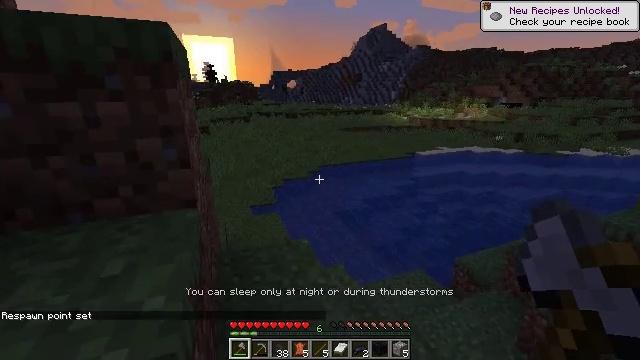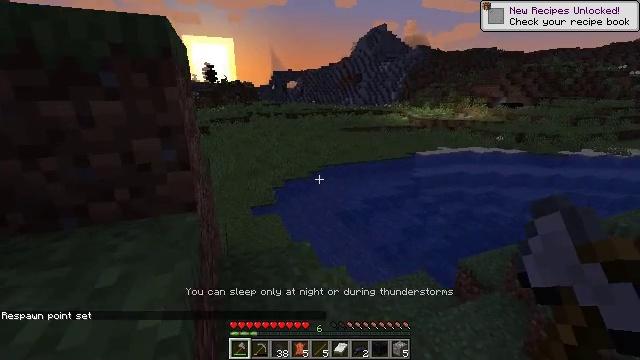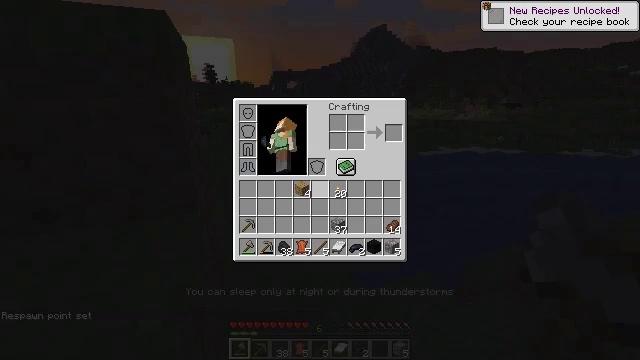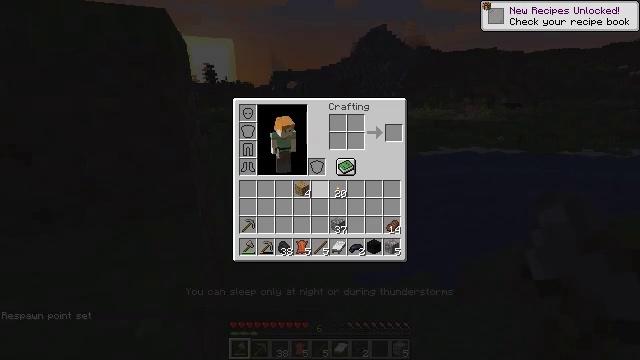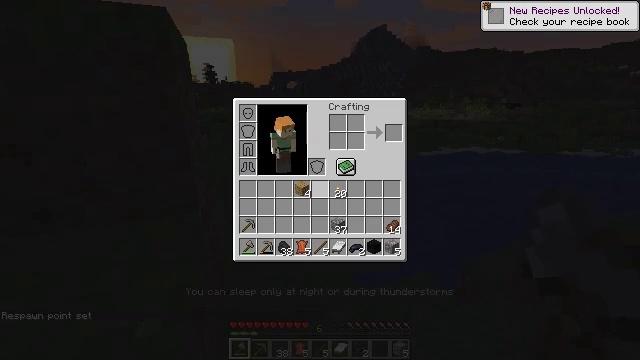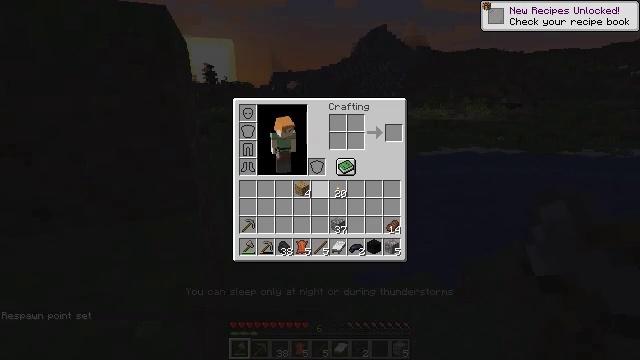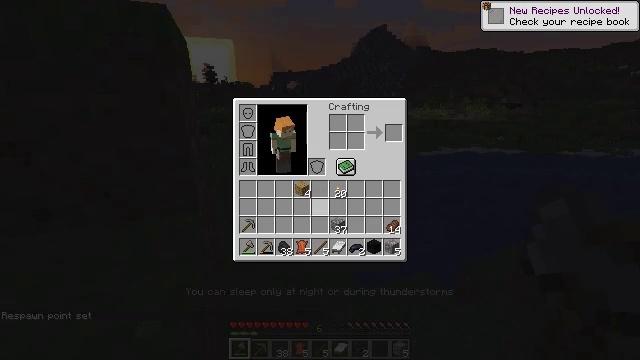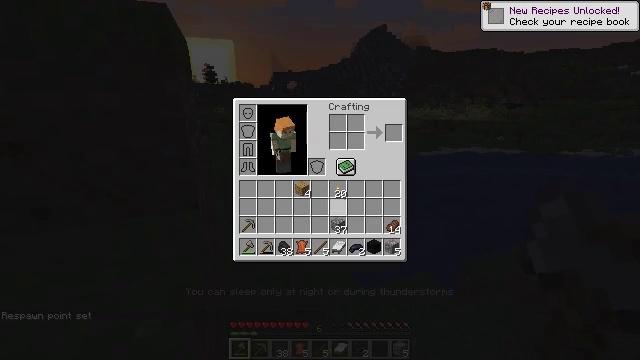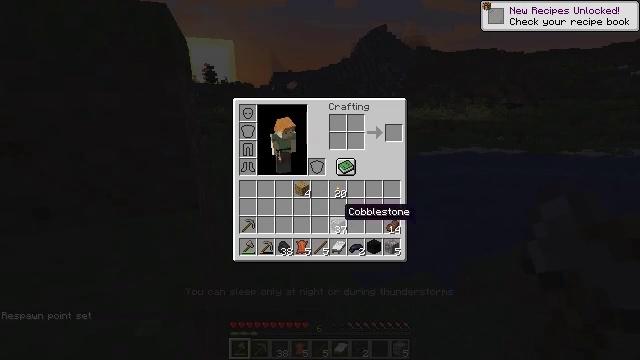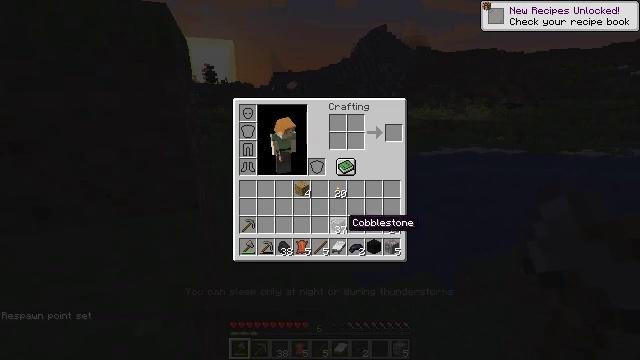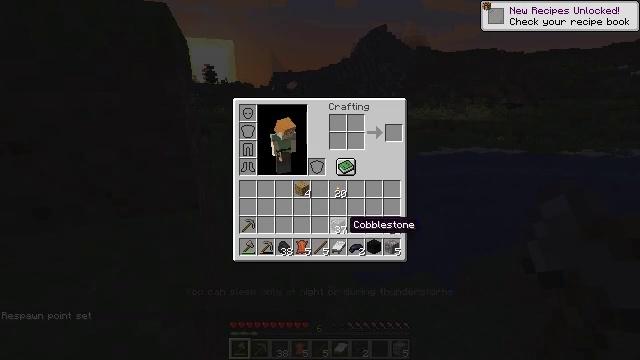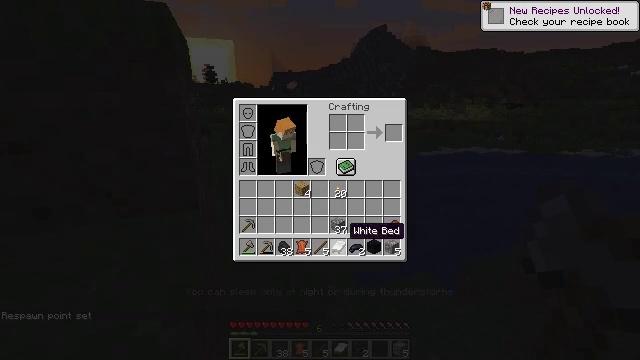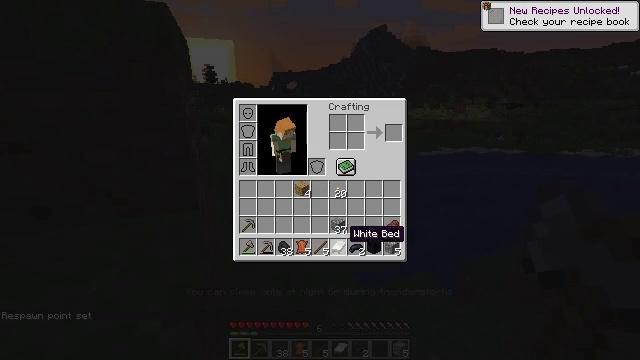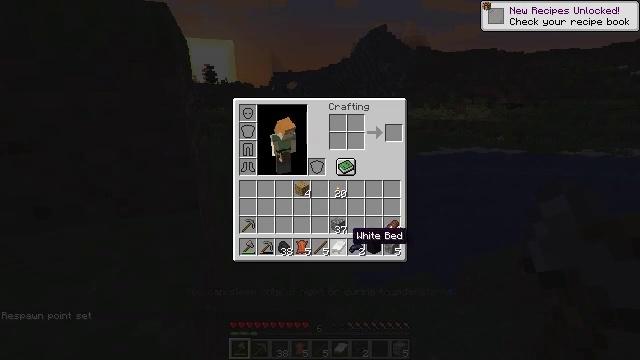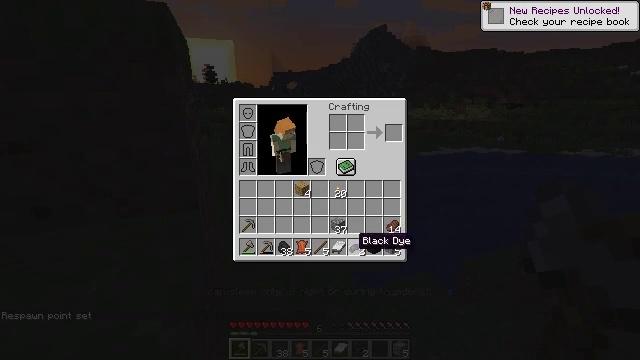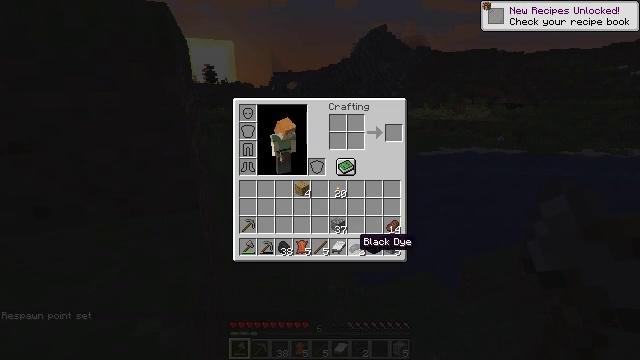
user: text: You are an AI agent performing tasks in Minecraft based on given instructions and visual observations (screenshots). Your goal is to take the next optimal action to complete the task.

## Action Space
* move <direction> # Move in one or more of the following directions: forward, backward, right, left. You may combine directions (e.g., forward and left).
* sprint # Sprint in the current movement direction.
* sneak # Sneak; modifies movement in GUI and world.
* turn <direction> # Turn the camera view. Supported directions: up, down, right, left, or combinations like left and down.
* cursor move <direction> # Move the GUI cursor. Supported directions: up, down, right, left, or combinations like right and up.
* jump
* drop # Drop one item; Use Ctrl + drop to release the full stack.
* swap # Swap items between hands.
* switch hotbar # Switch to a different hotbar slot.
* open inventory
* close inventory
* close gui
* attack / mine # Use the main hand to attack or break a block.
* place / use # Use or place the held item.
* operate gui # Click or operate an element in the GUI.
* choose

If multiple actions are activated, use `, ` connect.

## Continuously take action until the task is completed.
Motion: motion action
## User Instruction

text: Craft a black bed.
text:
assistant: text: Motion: no_op
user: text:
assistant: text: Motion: open inventory
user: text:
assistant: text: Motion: open inventory
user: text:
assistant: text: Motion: open inventory
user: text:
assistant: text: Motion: no_op
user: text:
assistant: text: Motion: cursor move down
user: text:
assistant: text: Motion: cursor move down
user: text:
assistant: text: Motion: cursor move down
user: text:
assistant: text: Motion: cursor move down
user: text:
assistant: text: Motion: no_op
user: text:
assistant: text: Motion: no_op
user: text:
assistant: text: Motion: no_op
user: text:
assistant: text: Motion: no_op
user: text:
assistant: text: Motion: no_op
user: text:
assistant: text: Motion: no_op
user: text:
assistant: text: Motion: no_op
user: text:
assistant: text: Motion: no_op
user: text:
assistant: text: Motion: operate gui
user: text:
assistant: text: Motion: operate gui
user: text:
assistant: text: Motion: operate gui
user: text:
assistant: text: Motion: cursor move up
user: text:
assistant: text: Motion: cursor move up
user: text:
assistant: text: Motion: cursor move up
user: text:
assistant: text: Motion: cursor move up
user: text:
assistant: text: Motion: no_op
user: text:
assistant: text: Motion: no_op
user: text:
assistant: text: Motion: no_op
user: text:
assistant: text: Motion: cursor move up
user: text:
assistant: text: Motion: cursor move up
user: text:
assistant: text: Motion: cursor move up